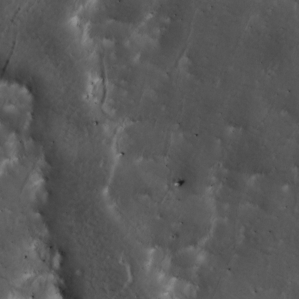
Label: non_frost